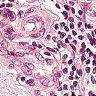
Metastatic tissue present: yes